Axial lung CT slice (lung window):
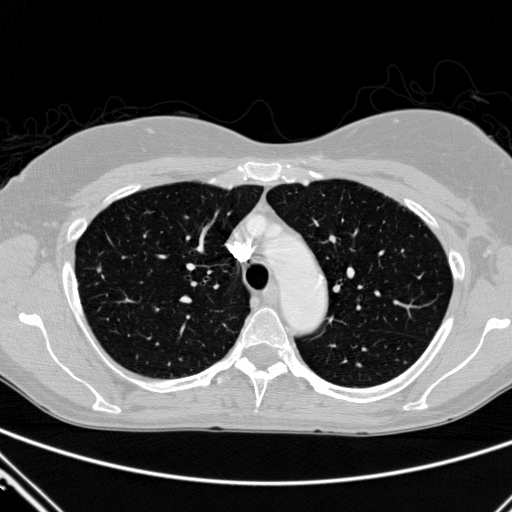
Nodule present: no